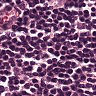
Metastatic tissue present: no